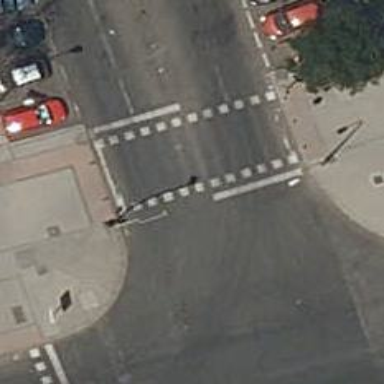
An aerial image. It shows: Zebra crossing with traffic signals.